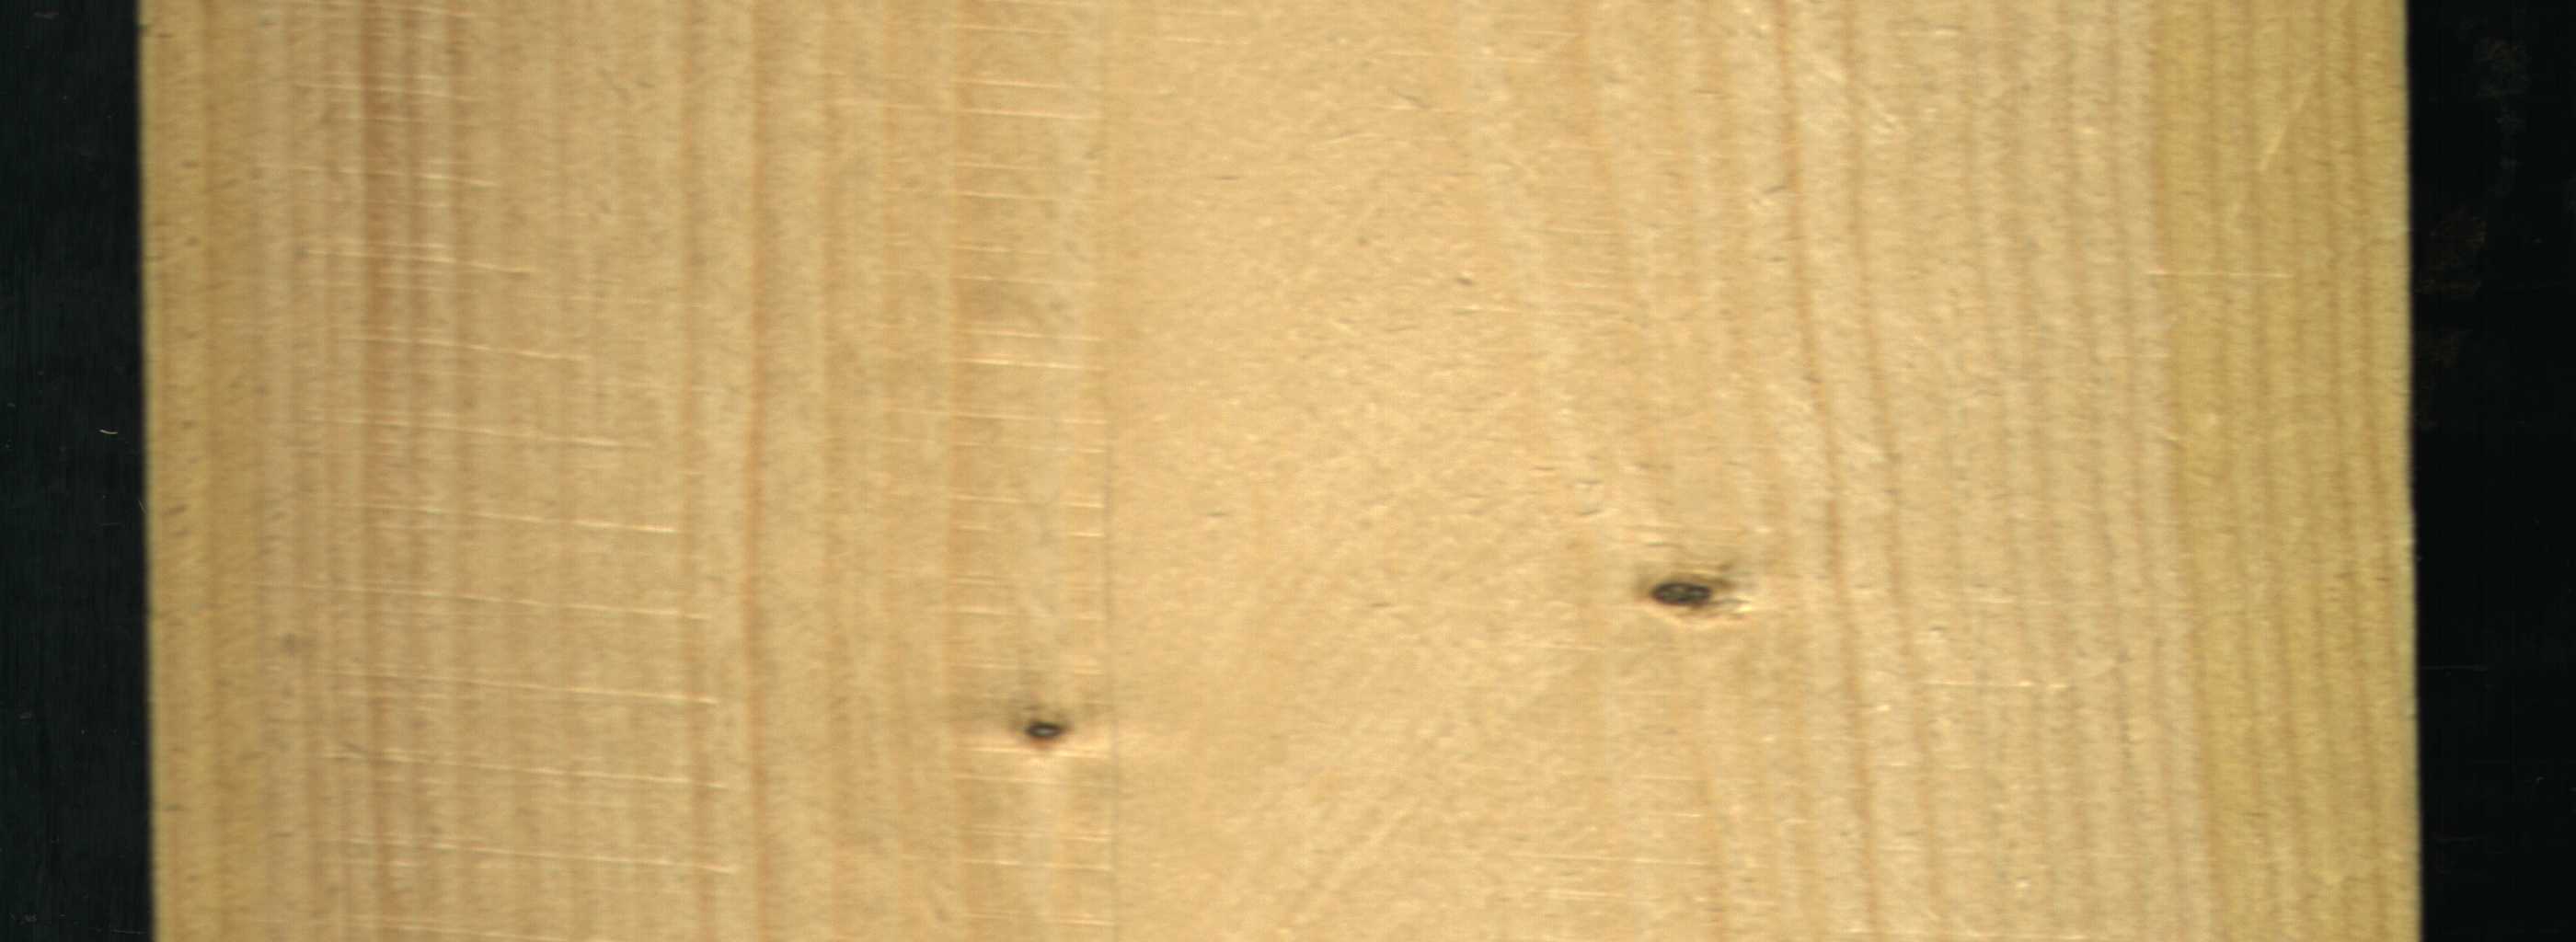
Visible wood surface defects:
Live_Knot
Live_Knot